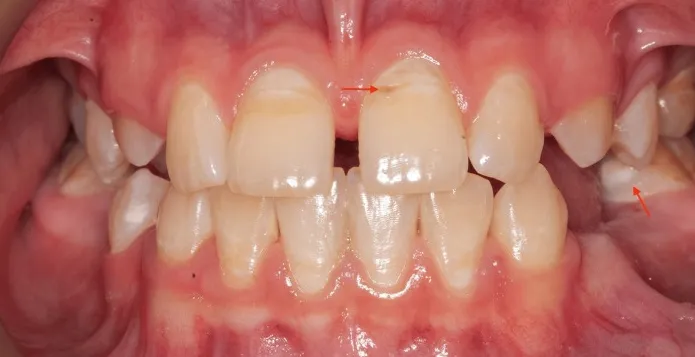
Intraoral clinical photos after treatment. A) Intraoral clinical photo frontal view.
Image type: medical_photograph (oral_photograph)